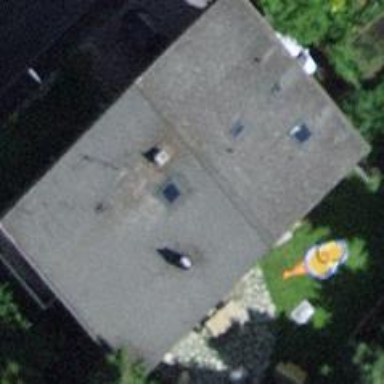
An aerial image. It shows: Building with gabled roof oriented across its structure.